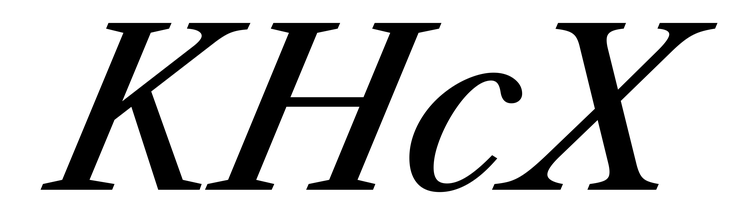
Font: LibreCaslonText-Italic_Medium_Italic